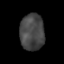
Tissue: lung
Cell type: Smooth muscle cells
Senescence score: 0.5617
Nuclear area (px): 872
Mean DAPI intensity: 69.911